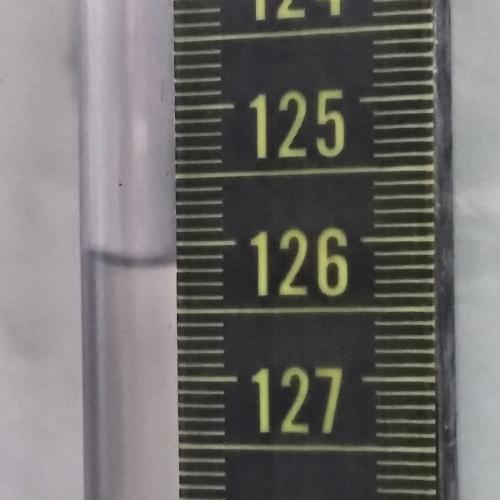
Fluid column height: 126.1 cm